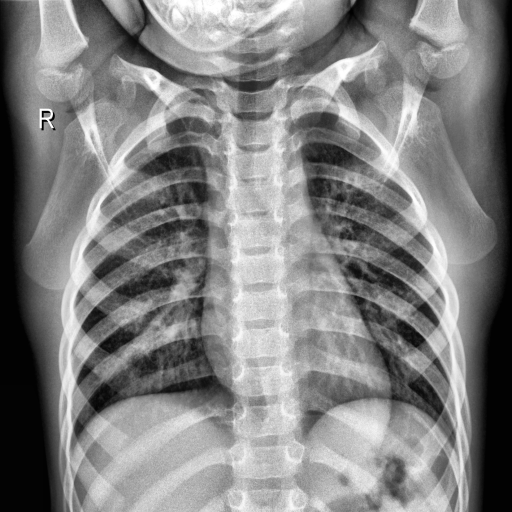
Finding: NORMAL